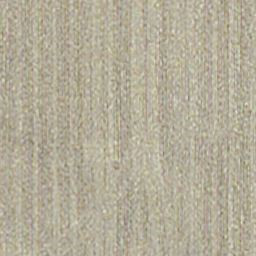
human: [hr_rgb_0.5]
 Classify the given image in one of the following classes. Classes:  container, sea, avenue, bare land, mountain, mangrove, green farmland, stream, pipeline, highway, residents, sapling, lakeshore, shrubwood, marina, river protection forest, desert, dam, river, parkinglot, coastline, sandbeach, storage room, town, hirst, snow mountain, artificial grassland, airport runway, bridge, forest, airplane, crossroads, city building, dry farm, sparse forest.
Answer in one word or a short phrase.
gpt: dry farm